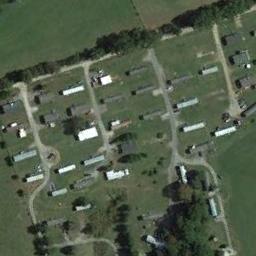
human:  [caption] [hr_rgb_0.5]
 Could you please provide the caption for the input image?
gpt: There are many trees in the mobile home park .

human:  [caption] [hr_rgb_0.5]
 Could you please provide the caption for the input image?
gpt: The mobile home park is on the grass next to some trees .

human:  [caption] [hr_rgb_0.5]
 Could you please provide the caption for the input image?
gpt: There are three rows of mobile homes .

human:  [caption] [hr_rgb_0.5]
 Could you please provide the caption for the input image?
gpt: The mobile home park has some neatly arranged mobile homes and trees on the grass and some roads go through the mobile home park .

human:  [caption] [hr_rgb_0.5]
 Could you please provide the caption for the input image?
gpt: There are some buildings on a green meadow in the mobile home park .